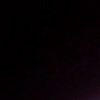
Label: space